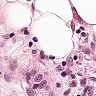
Metastatic tissue present: yes